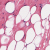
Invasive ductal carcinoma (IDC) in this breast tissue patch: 0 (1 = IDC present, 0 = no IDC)